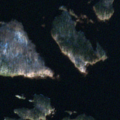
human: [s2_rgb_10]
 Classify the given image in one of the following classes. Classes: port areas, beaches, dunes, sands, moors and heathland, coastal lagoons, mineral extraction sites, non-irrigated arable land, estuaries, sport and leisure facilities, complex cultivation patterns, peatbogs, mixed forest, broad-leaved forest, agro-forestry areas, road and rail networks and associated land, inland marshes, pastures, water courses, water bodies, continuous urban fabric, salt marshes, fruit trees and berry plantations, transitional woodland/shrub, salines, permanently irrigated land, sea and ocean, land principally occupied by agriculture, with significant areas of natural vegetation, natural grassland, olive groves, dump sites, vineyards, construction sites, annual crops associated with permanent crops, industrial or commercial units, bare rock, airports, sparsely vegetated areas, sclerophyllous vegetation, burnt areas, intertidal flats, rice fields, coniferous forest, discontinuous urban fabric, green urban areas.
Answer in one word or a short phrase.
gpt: broad-leaved forest, water bodies